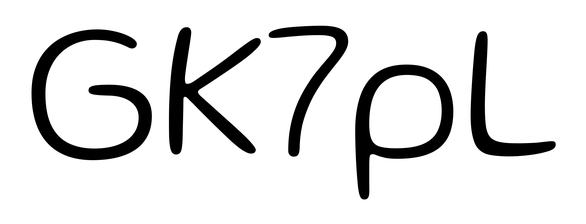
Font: Gluten_ExtraLight